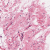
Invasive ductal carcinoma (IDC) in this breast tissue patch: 0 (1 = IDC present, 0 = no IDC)